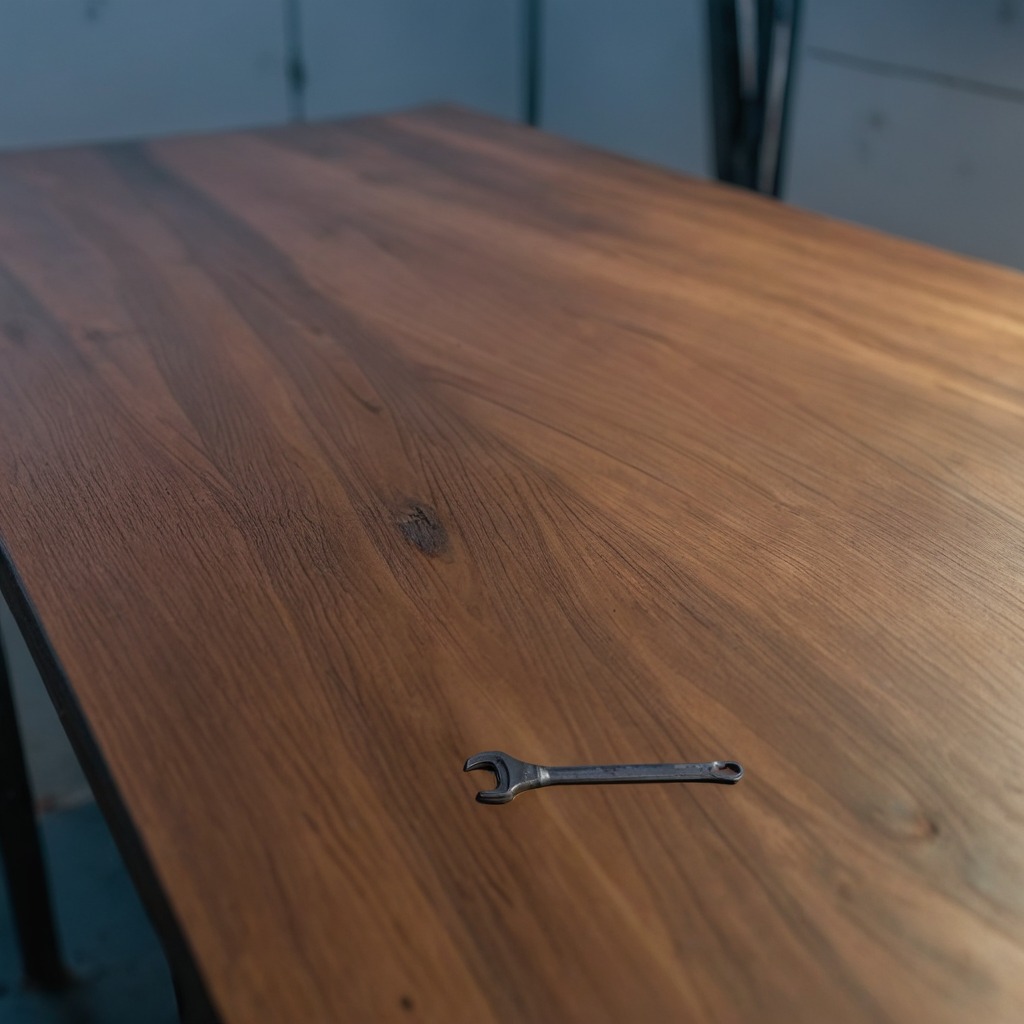
An wrench is lying on the table.